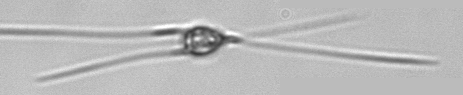
Label: Chaetoceros_danicus